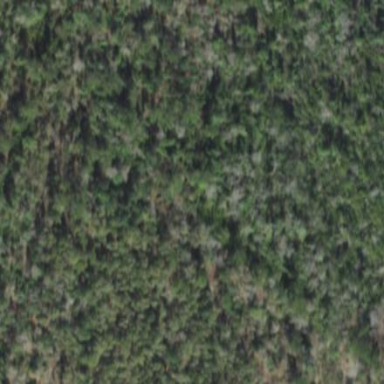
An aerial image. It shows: Mixed woodland with various types of leaves.